Question: The <URL>-method returns null whenever running the executable jar in a directory which ends with a exclamation mark.
For the following example, I have a Eclipse project the following directory structure:
'''
src\ (Source Folder)
main\ (Package)
Main.java
res\ (Source Folder)
images Logo.png
'''
I'm reading the Logo.png as follows:
'''
public static void main(String[] args) throws IOException {
try (InputStream is = Main.class.getClassLoader().getResourceAsStream("images/Logo.png")) {
Image image = ImageIO.read(is);
System.out.println(image);
}
}
'''
See the attachment for 2 test cases. First, the executable jar is started from the directory "D: est123!@#" without any problems. Secondly, the executable jar is started from the directory "D: est123!@#!!!", with problems.
Are directories ending with an exclamation mark not supported? Is the code wrong?
Thanks in advance.

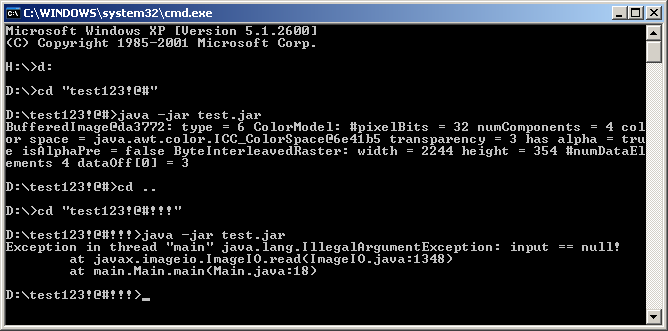
Answer: Probably because of this bug or any of the many similar bugs in the Java bug database:
<URL>
The reason is that "!/" in a jar URL is interpreted as the separator between the JAR file name and the path within the JAR itself. If a directory name ends with !, the "!/" character sequence at the end of the directory is incorrectly interpreted. In your case, you are actually trying to access a resource with the following URL:
jar:file:///d:/test1231@#!!!/test.jar!/images/Logo.png
The bug has been open for almost 12 years and is not likely to be fixed. Actually I don't know how it can be fixed without breaking other things. The problem is the design decision to use ! as a character with a special meaning (separator) in the URL scheme for JAR files:
'''
jar:<URL for JAR file>!/<path within the JAR file>
'''
Since the exclamation mark is an allowed character in URLs, it may occur both in the URL to the JAR file itself, as well as in the path within the JAR file, making it impossible in some cases to find the actual "!/" separator.